Field crop: maize
Growth stage: 1
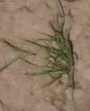
Species: lolium